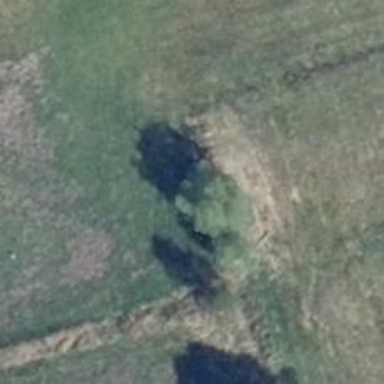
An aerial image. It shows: Deciduous tree with broadleaved leaves.